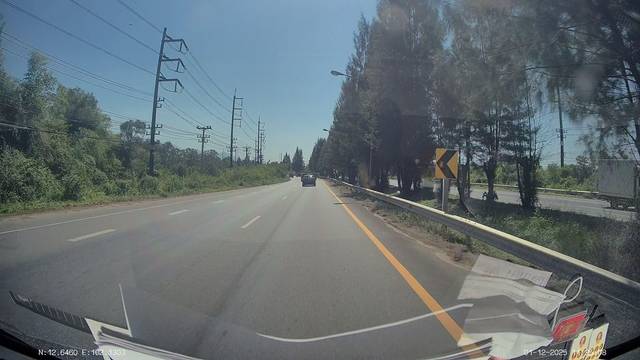
Region: Thailand
Coordinates: 12.645, 102.131